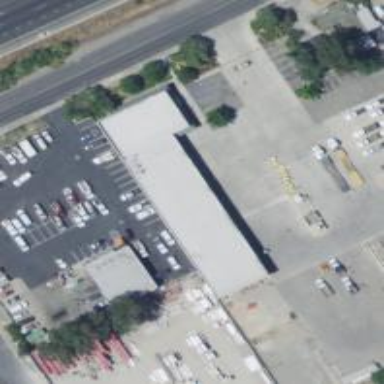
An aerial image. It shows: Car rental facility.